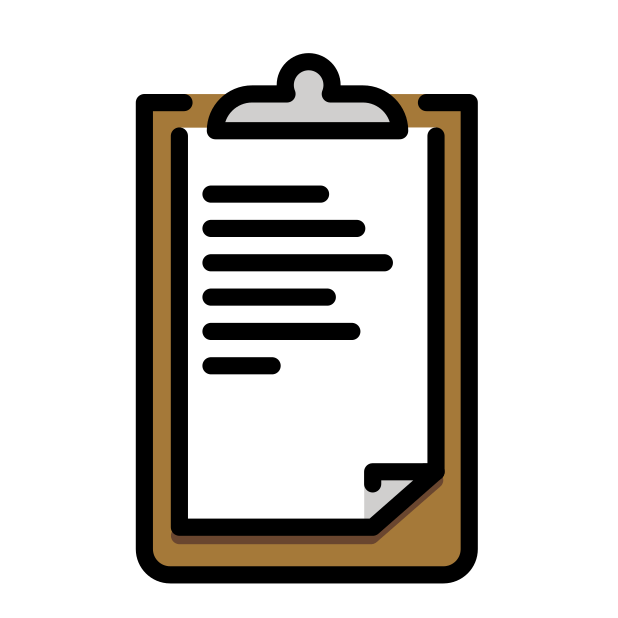
clipboard